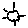
Label: sun